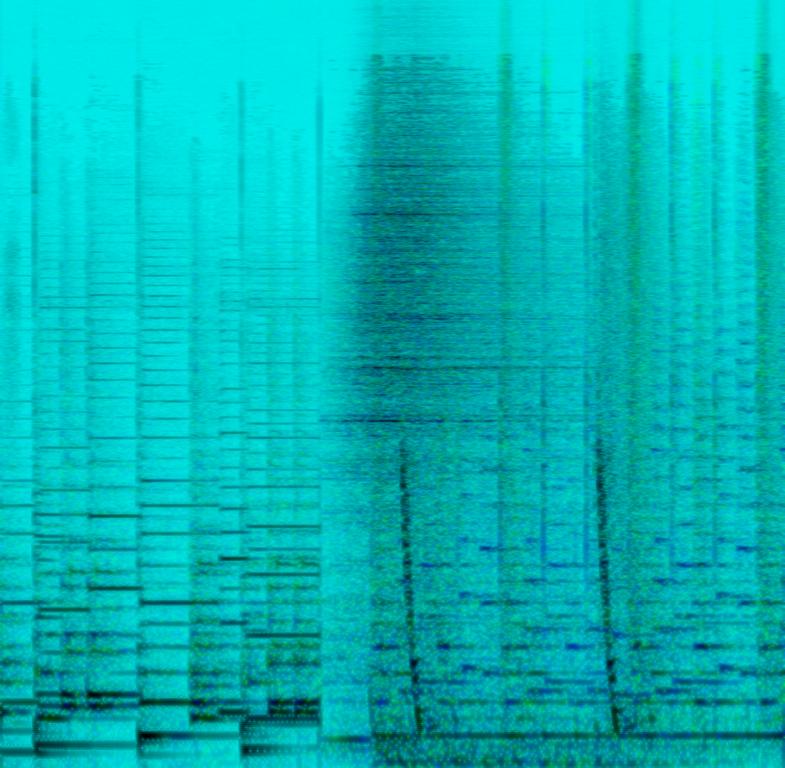
This is a theme in the background of a cartoon. The strings are playing an agitated melody interchanged with a calm playing clarinet. There is a laser beam sound effect when the characters appear on screen. The usual atmosphere is made up of very generic and commonplace sounds. The piece can be used in the background of an animated video.